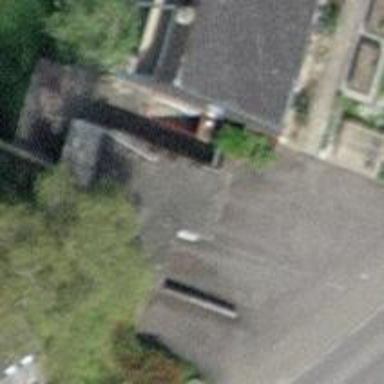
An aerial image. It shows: Garage.